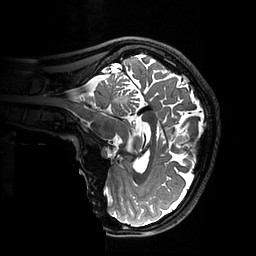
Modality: T2w
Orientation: sagittal
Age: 23
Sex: female
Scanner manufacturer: ge
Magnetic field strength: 3 T
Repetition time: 3.202 s
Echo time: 0.06616 s